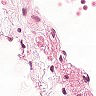
Metastatic tissue present: no